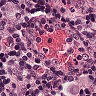
Metastatic tissue present: yes